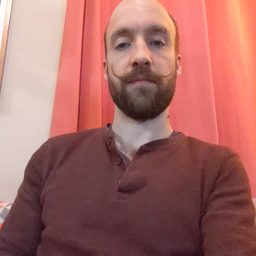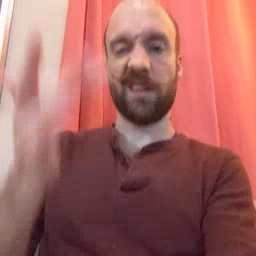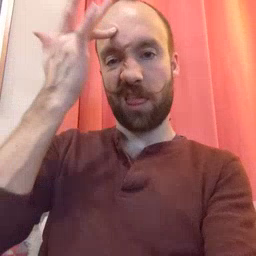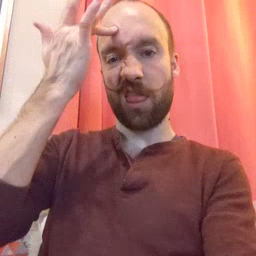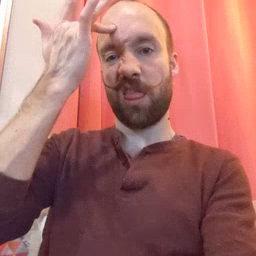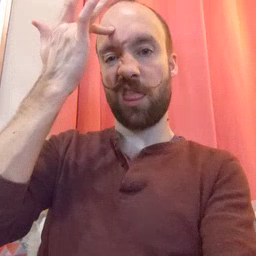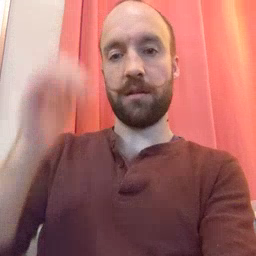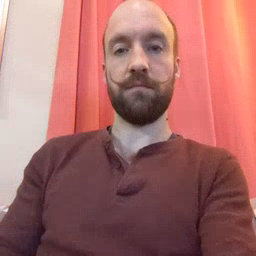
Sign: sick